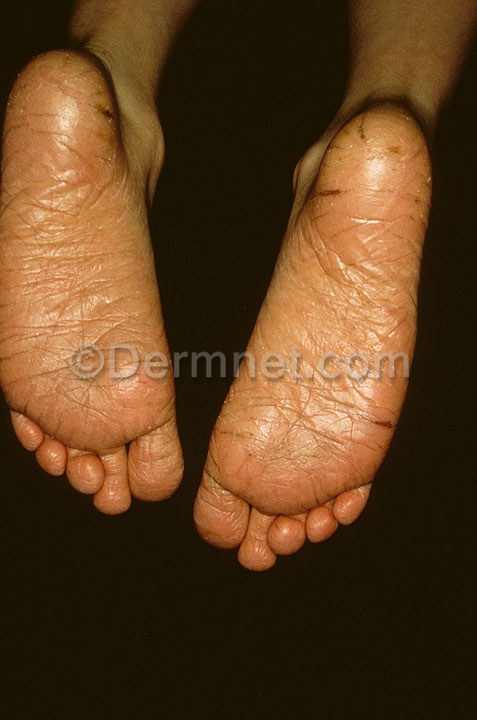
Disease: Eczema Photos